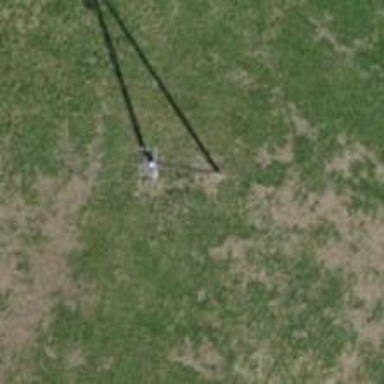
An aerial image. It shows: Power pole.